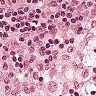
Metastatic tissue present: no